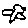
Label: bird